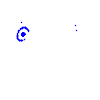
Particle: pion